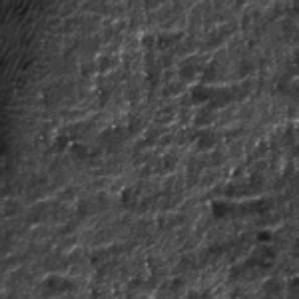
Label: frost